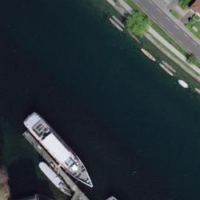
EUNIS habitat code: 15
Species observed at this site:
Fulica atra
Anas platyrhynchos
Cygnus olor